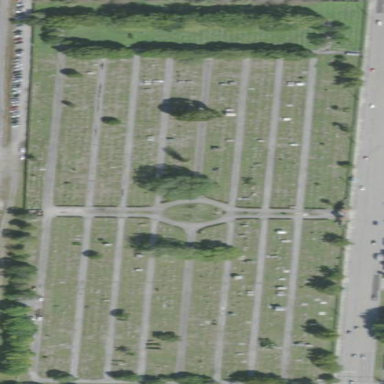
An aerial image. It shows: Cemetery.